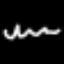
Label: squiggle